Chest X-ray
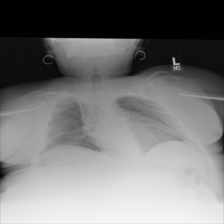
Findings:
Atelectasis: negative
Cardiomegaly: negative
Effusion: negative
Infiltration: negative
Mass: negative
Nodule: negative
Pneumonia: negative
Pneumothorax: negative
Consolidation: negative
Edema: negative
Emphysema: negative
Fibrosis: negative
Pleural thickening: negative
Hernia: negative